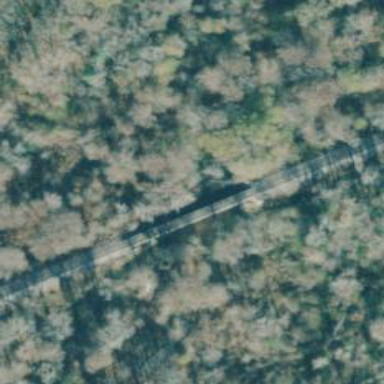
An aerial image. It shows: Bridge over railway line.